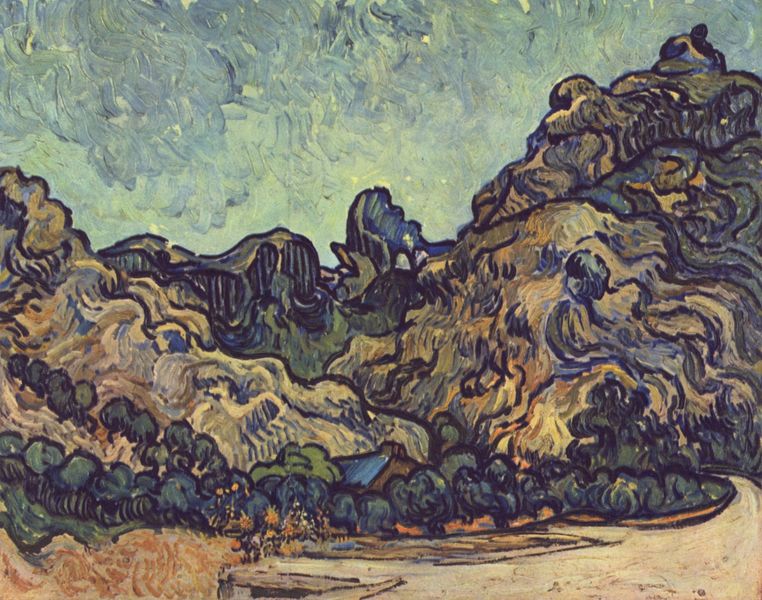
Titel: Hügel bei Saint-Rémy
Künstler: Vincent van Gogh
Standort: New York (New York)
Institution: Collection J.K. Thannhauser
Schlagwörter: baum, berg, blau, blätter, felsen, gemälde, himmel, wasser, wolken, bäume, cezanne, fluss, gelb, grün, impressionismus, landschaft, ocker, sand, bewegung, blumen, braun, frankreich, licht, nacht, orange, pastell, schwarz, strasse, weiss, dach, haus, tier, weg, wolke, beige, expressionismus, malerei, mensch, stein, steine, bild, öl, erde, feld, felder, ferne, hügel, natur, büsche, flach, hütte, pastos, pfad, wege, land, gold, tal, traurig, wald, anhöhe, pferd, bewegt, erdig, hellblau, farbig, klar, sommer, welle, wellen, biegung, bogen, moderne, abhang, heu, berge, farben, fels, gebirge, gipfel, hellbraun, modern, violett, landschaftsmalerei, linien, südfrankreich, van gogh, stille, ölgemälde, querformat, duktus, dunkelblau, ölfarben, baumkronen, striche, gogh, höhe, provence, blautöne, flammen, lodern, linie, draußen, kontur, baun, konturen, strich, dynamik, leinwand, pinsel, vincent van gogh, dynamisch, freiheit, expressiv, struktur, kühl, pinselstriche, frei, freilichtmalerei, plein air, hänge, expression, hau, vincent, unruhig, hausdach, anhöhen, kringel, erregung, expessionismus, grüns, alllee, alpilles, wed, wellenbewegung, saint remy, grüms, numinos, tiefes, van gohg, rythmik, arteuille